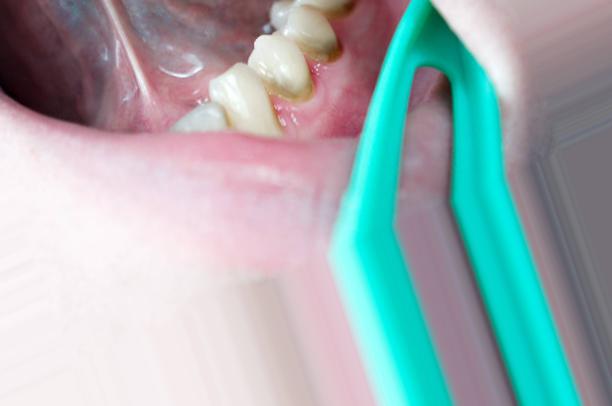
Condition: Caries